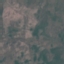
Label: HerbaceousVegetation